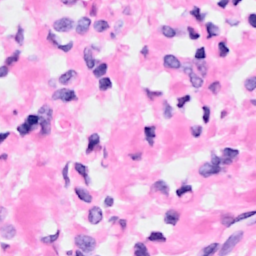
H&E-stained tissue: Breast